Field crop: tomato
Growth stage: 1
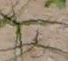
Species: cyperus